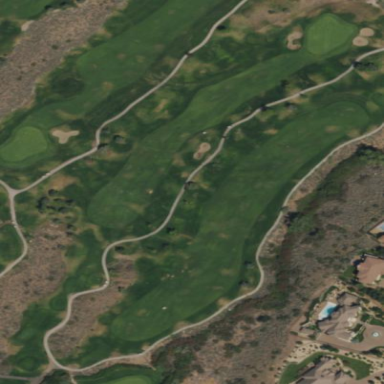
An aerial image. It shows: Rough grassy area used for golf.